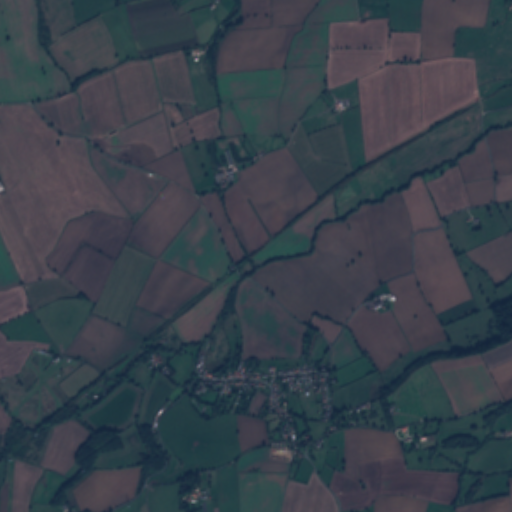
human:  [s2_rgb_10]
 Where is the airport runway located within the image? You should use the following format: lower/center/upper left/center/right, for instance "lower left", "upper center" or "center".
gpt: The airport runway is located in the lower left of the image.
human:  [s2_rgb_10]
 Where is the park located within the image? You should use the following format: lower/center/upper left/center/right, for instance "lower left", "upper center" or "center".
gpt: The park is located in the lower right of the image.
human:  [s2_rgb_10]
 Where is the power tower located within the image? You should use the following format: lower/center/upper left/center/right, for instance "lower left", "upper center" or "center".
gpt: The power tower is located in the lower left of the image.
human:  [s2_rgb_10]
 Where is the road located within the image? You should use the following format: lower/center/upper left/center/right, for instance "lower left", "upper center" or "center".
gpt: There is no road in the image.